Interaction volume radius: 10 \u00c5
Interaction volume height: 15 \u00c5
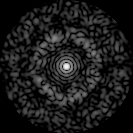
Disorder parameter: 0.8237